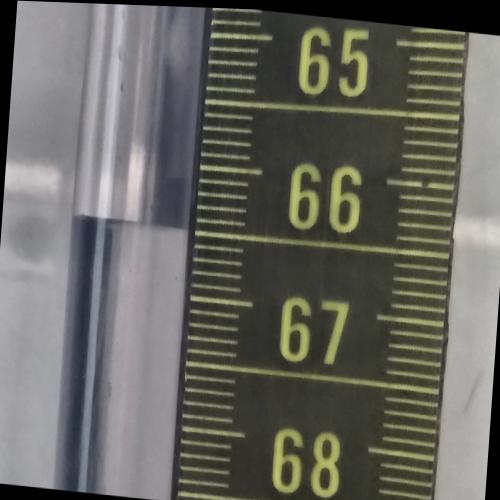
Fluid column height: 66.5 cm